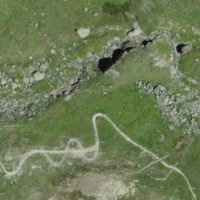
EUNIS habitat code: 26
Species observed at this site:
Erebia melampus